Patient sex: F
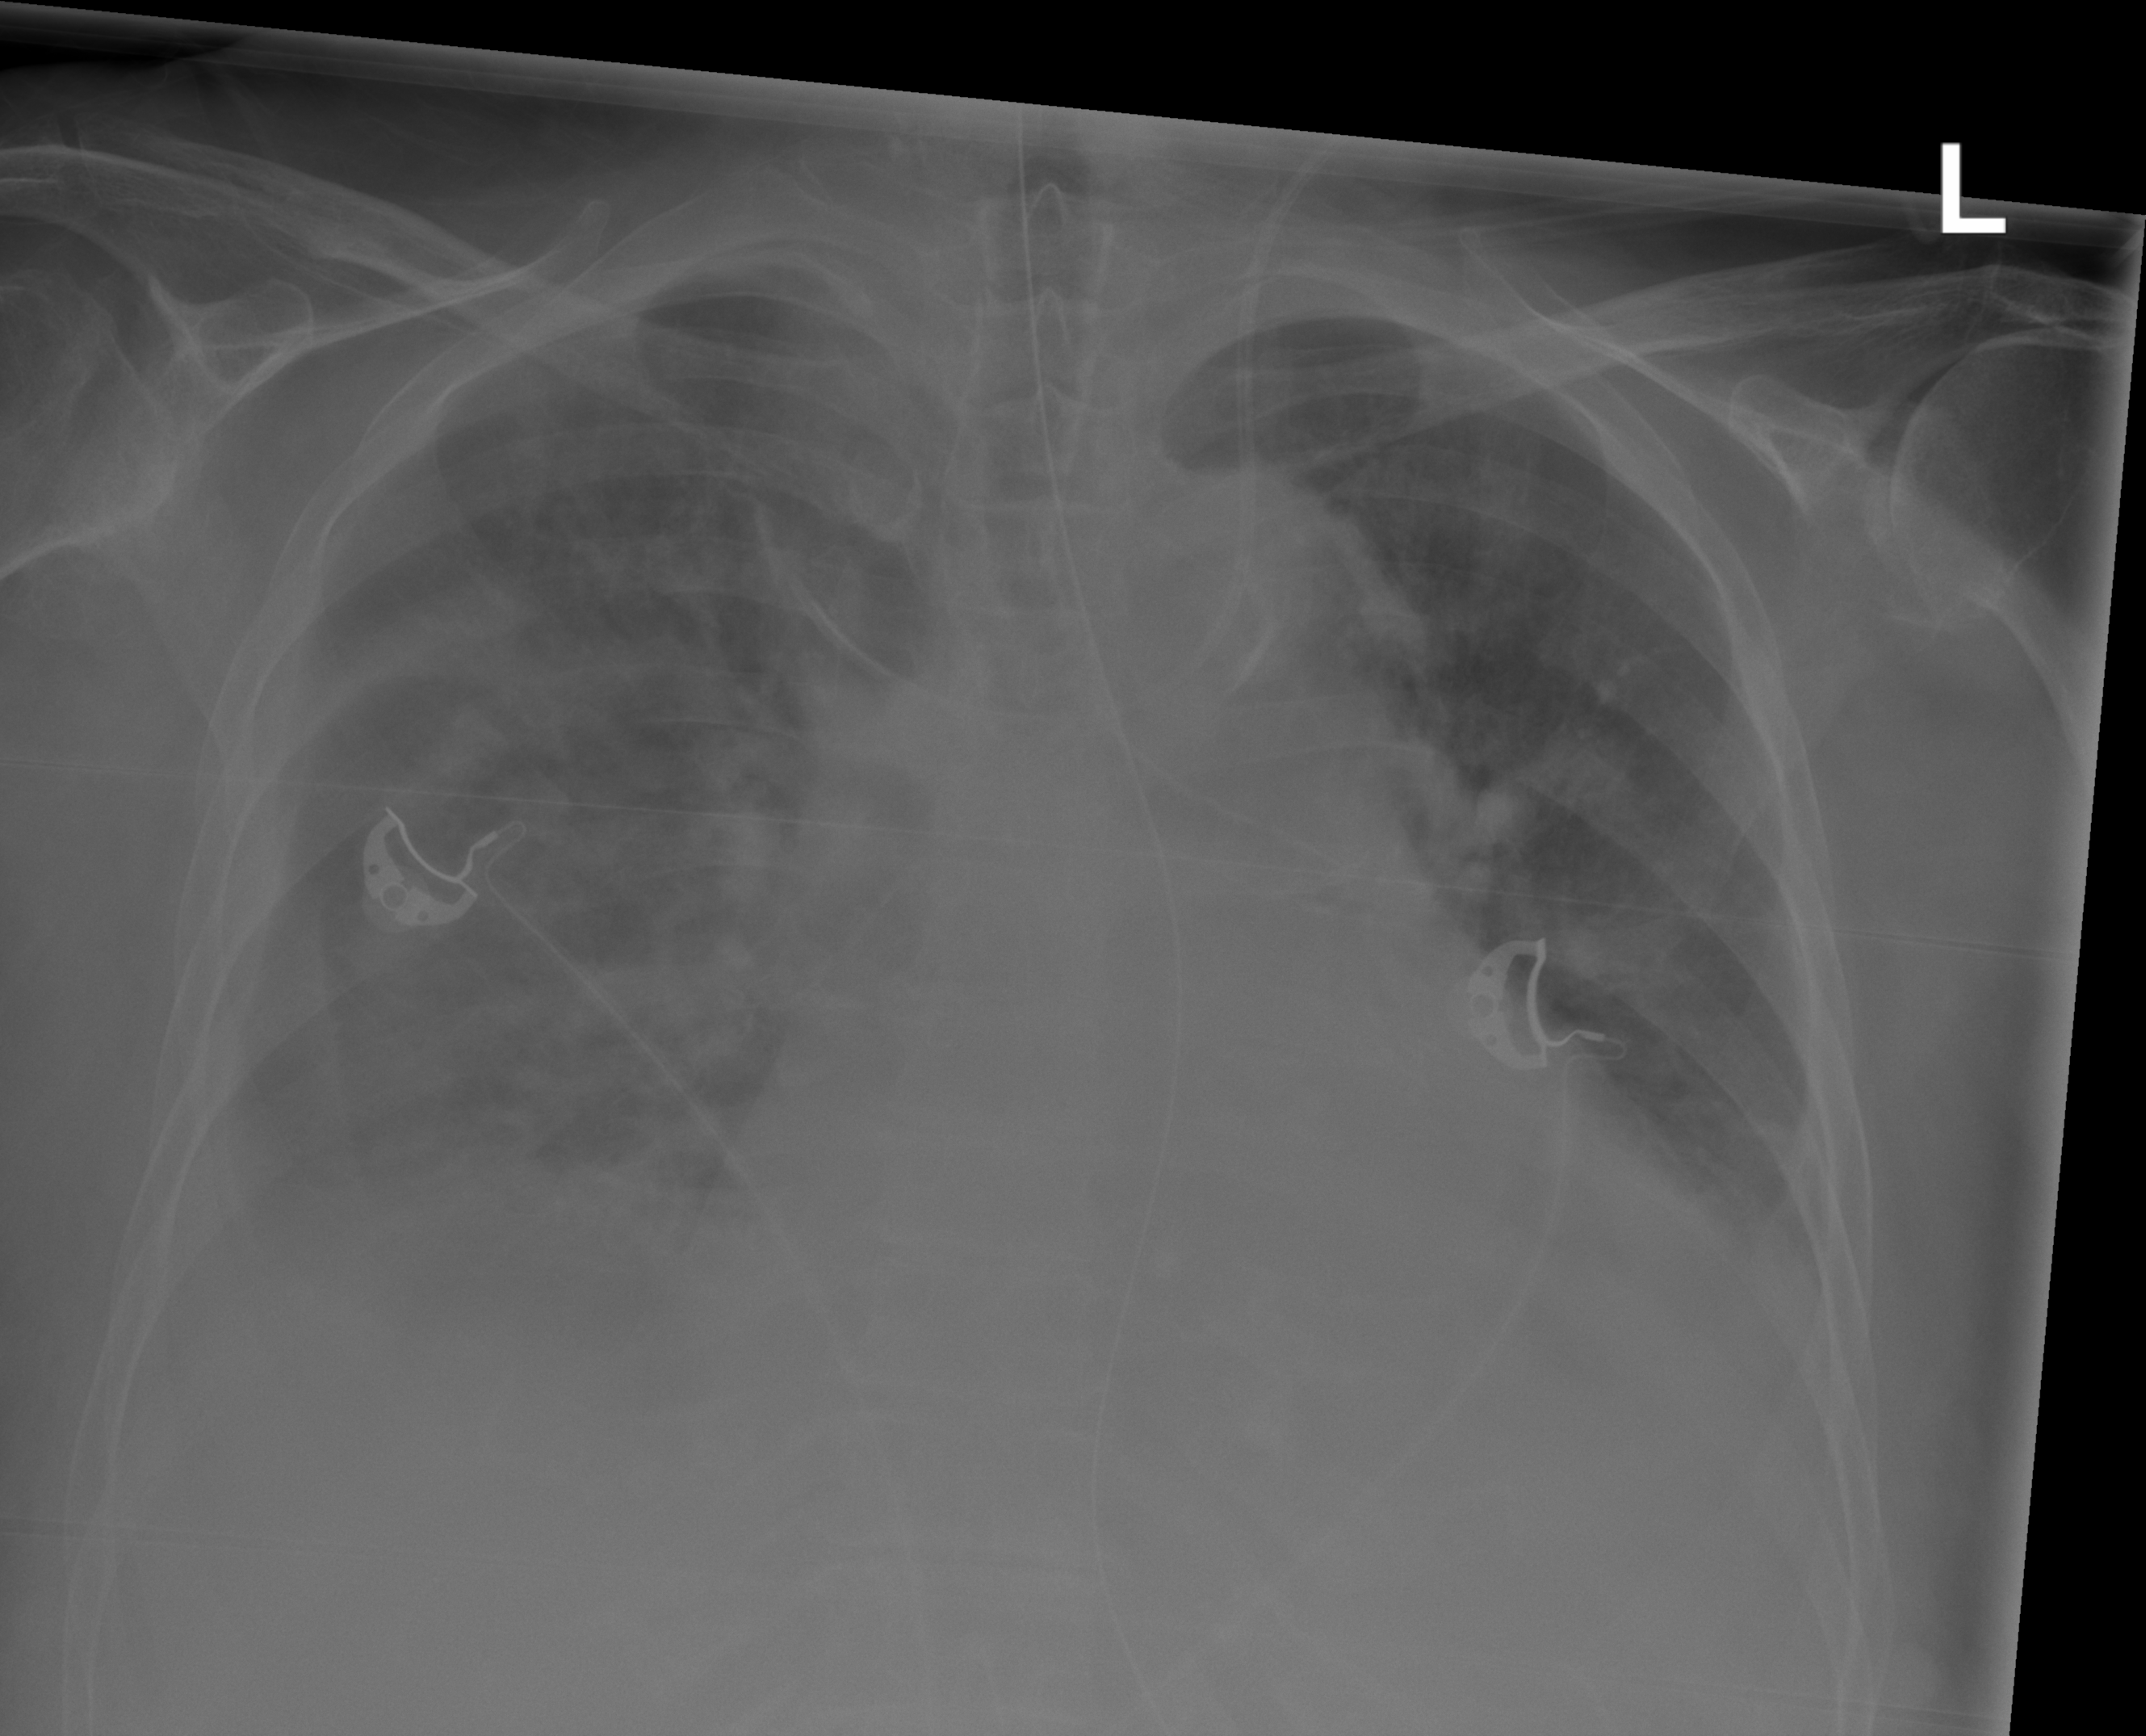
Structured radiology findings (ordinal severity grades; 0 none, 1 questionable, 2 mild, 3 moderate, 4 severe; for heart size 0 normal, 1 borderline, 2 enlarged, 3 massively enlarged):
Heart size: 3
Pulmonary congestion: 0
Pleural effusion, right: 3
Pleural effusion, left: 2
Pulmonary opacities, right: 3
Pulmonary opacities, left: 0
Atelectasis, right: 2
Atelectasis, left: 2